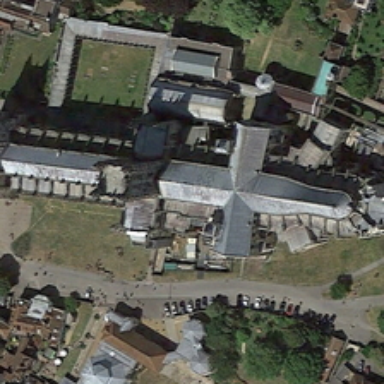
1 .